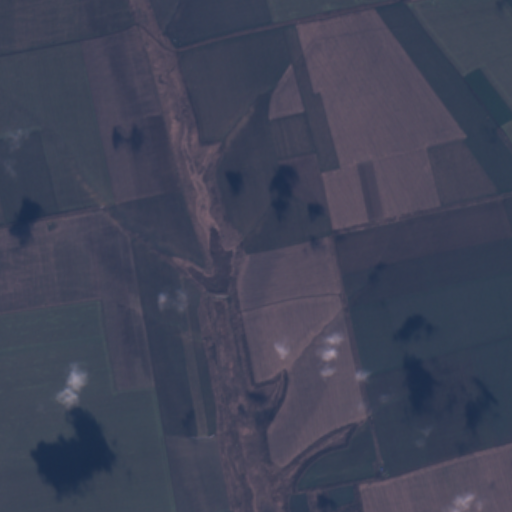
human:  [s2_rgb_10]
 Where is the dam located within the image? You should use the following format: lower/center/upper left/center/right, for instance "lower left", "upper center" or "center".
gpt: The dam is located in the center of the image.
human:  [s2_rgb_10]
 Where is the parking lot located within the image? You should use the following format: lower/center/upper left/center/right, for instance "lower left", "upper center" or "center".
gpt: There is no parking lot in the image.